Question: I have a Restful service running in Jboss EAP 6.2 + RestEasy 2.3.7 and I am returning 501, 404 error codes using below snippet in my code :
For 404,
throw new WebApplicationException(Status.NOT_FOUND);
For 500,
throw new WebApplicationException();
When I am testing my service for these changes it sends back correct status code but the body has html information like the one shown below for 404.

Please guide me on how to send blank response for these status codes.
Note:
I have tried below code too, bit it is not working.
'''
ResponseBuilder respBldr = Response.status(Status.FORBIDDEN);
respBldr.type(MediaType.TEXT_HTML);
respBldr.entity("");
throw new WebApplicationException(respBldr.build());
'''
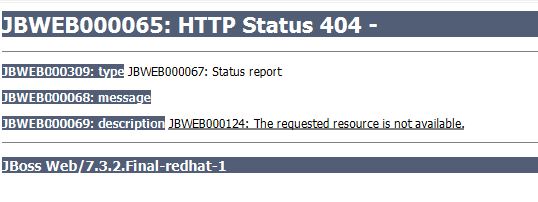
Answer: Seems to be a bug in EAP 6.2.4.
Attaching the link (<URL>.